This continuous-wavelet-transform scalogram was computed from a bearing vibration snapshot. Diagnose the bearing from this image, choosing from: normal, inner_race, outer_race, ball.
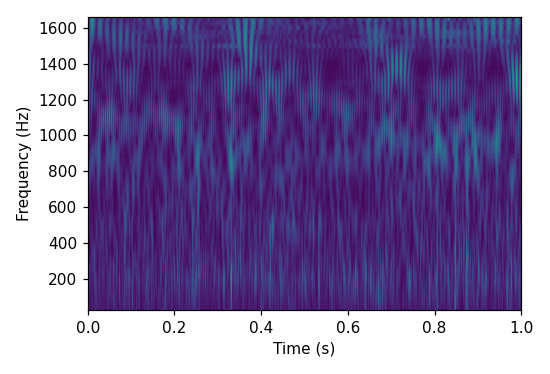
Answer: inner_race